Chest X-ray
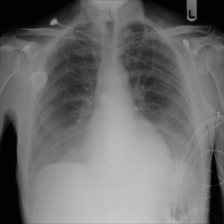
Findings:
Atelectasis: negative
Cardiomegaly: negative
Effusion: positive
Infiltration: positive
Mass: negative
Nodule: negative
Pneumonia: negative
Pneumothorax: negative
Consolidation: negative
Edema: positive
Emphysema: negative
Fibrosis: negative
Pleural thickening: negative
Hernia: negative